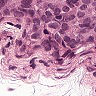
Metastatic tissue present: yes